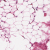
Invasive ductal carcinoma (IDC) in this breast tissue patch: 0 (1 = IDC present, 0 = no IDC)